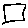
Label: square